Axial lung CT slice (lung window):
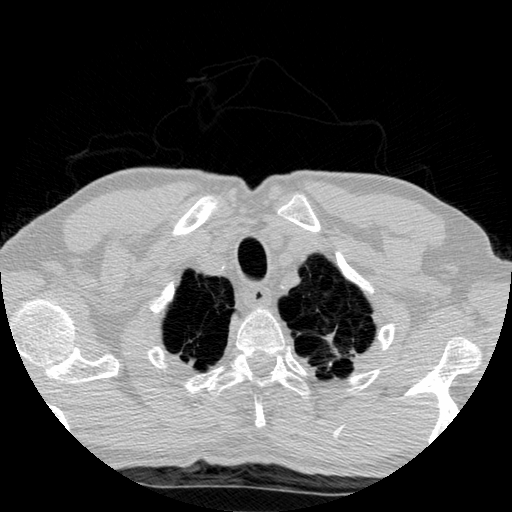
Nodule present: no